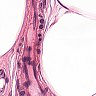
Metastatic tissue present: no